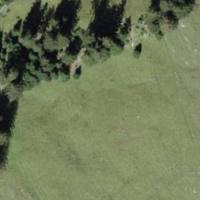
EUNIS habitat code: 24
Species observed at this site:
Traunsteinera globosa